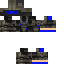
A male skeleton skin with dark skin, wearing brown helmet dressed in a blue armor chest and blue pants, featuring a closed mouth.